Question:
Using the JSQMessage podfile for iOS, in this method;
collectionView:(JSQMessagesCollectionView *)collectionView cellForItemAtIndexPath:(NSIndexPath *)indexPath
{
..
}
How do I set the it to use 'JSQMessagesCollectionViewCellIncoming' or 'JSQMessagesCollectionViewCellOutgoing'? I am finding it diffcult to find examples of how other apps do this
My code;
'''
- (UICollectionViewCell *)collectionView:(JSQMessagesCollectionView *)collectionView cellForItemAtIndexPath:(NSIndexPath *)indexPath
{
JSQMessagesCollectionViewCell *cell = (JSQMessagesCollectionViewCell*)[super collectionView:collectionView cellForItemAtIndexPath:indexPath];
[cell.textView setDataDetectorTypes:UIDataDetectorTypeNone];
cell.textView.text = nil;
VICChatMessage <JSQMessageData> *messageData = (VICChatMessage*)[collectionView.dataSource collectionView:collectionView messageDataForItemAtIndexPath:indexPath];
cell.textView.attributedText = messageData.attributedText;
return cell;
}
'''
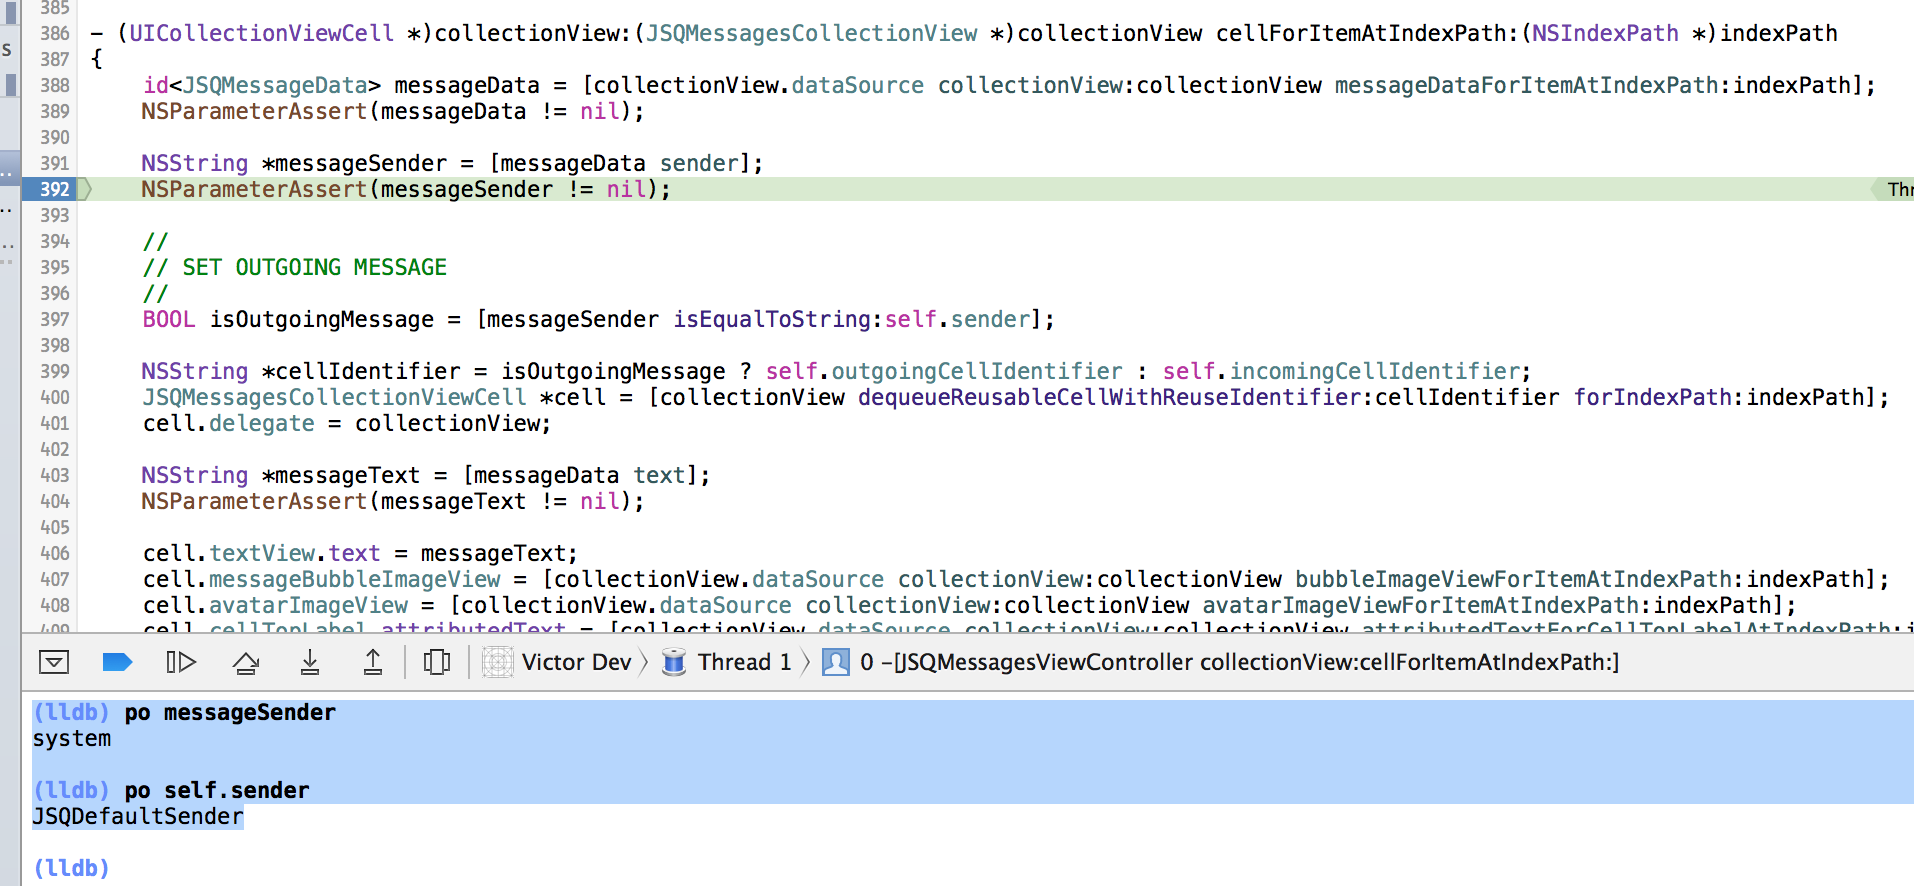
Answer: I was able to solve the problem. It was to do with the sender details.
By default its 'JSQDefaultSender' but my code was only setting it if it knew the sender; so I used a fallback for when the sender was not known.
The idea is to get the
'BOOL isOutgoingMessage = [messageSender isEqualToString:self.sender];'
inside the podfile: 'JSQMessagesViewController.m'
So that it positions them either on the left or right.
In the end I had to do this in my code where I obtain my message ready for display
'''
if (message.sender.remoteID)
{
senderID = @"JSQDefaultSender";
}
else
{
senderID = @"sender";
}
'''
This works and solved my problem.
Many thanks all